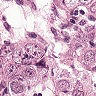
Metastatic tissue present: yes